Question: As it turns out, in a script I wrote a while ago to do SVN backup, I messed up the date format. Now I have about 60 files, all named badly.
How can I quickly rename these files, so that 'mm' and 'dd' are switched round?

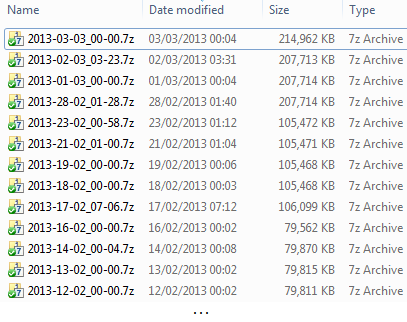
Answer: As you're using Windows 7, this can be easily done using <URL>.
Just add files to be renamed and create a RegEx rule (with 'skip extension' disabled) so as to replace '(\d{4})(-\d\d)(-\d\d)(_\d\d-\d\d.7z)' with '$1$3$2$4'.